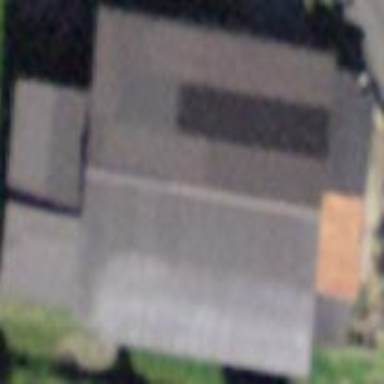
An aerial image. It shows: Rural barn.